Field crop: maize
Growth stage: 1
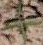
Species: atriplex